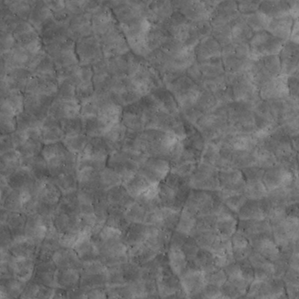
Label: non_frost